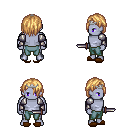
a pixel art fantasy rpg character, male body template, dark elf, purple skin, steel arm armor, teal pants, light blonde bangs hairstyle, silver tiara, brown slippers, dagger, four views (front, back, left, right), 2x2 character sprite sheet, small pixel art, hard edges, no anti-aliasing